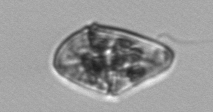
Label: Gyrodinium